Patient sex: M
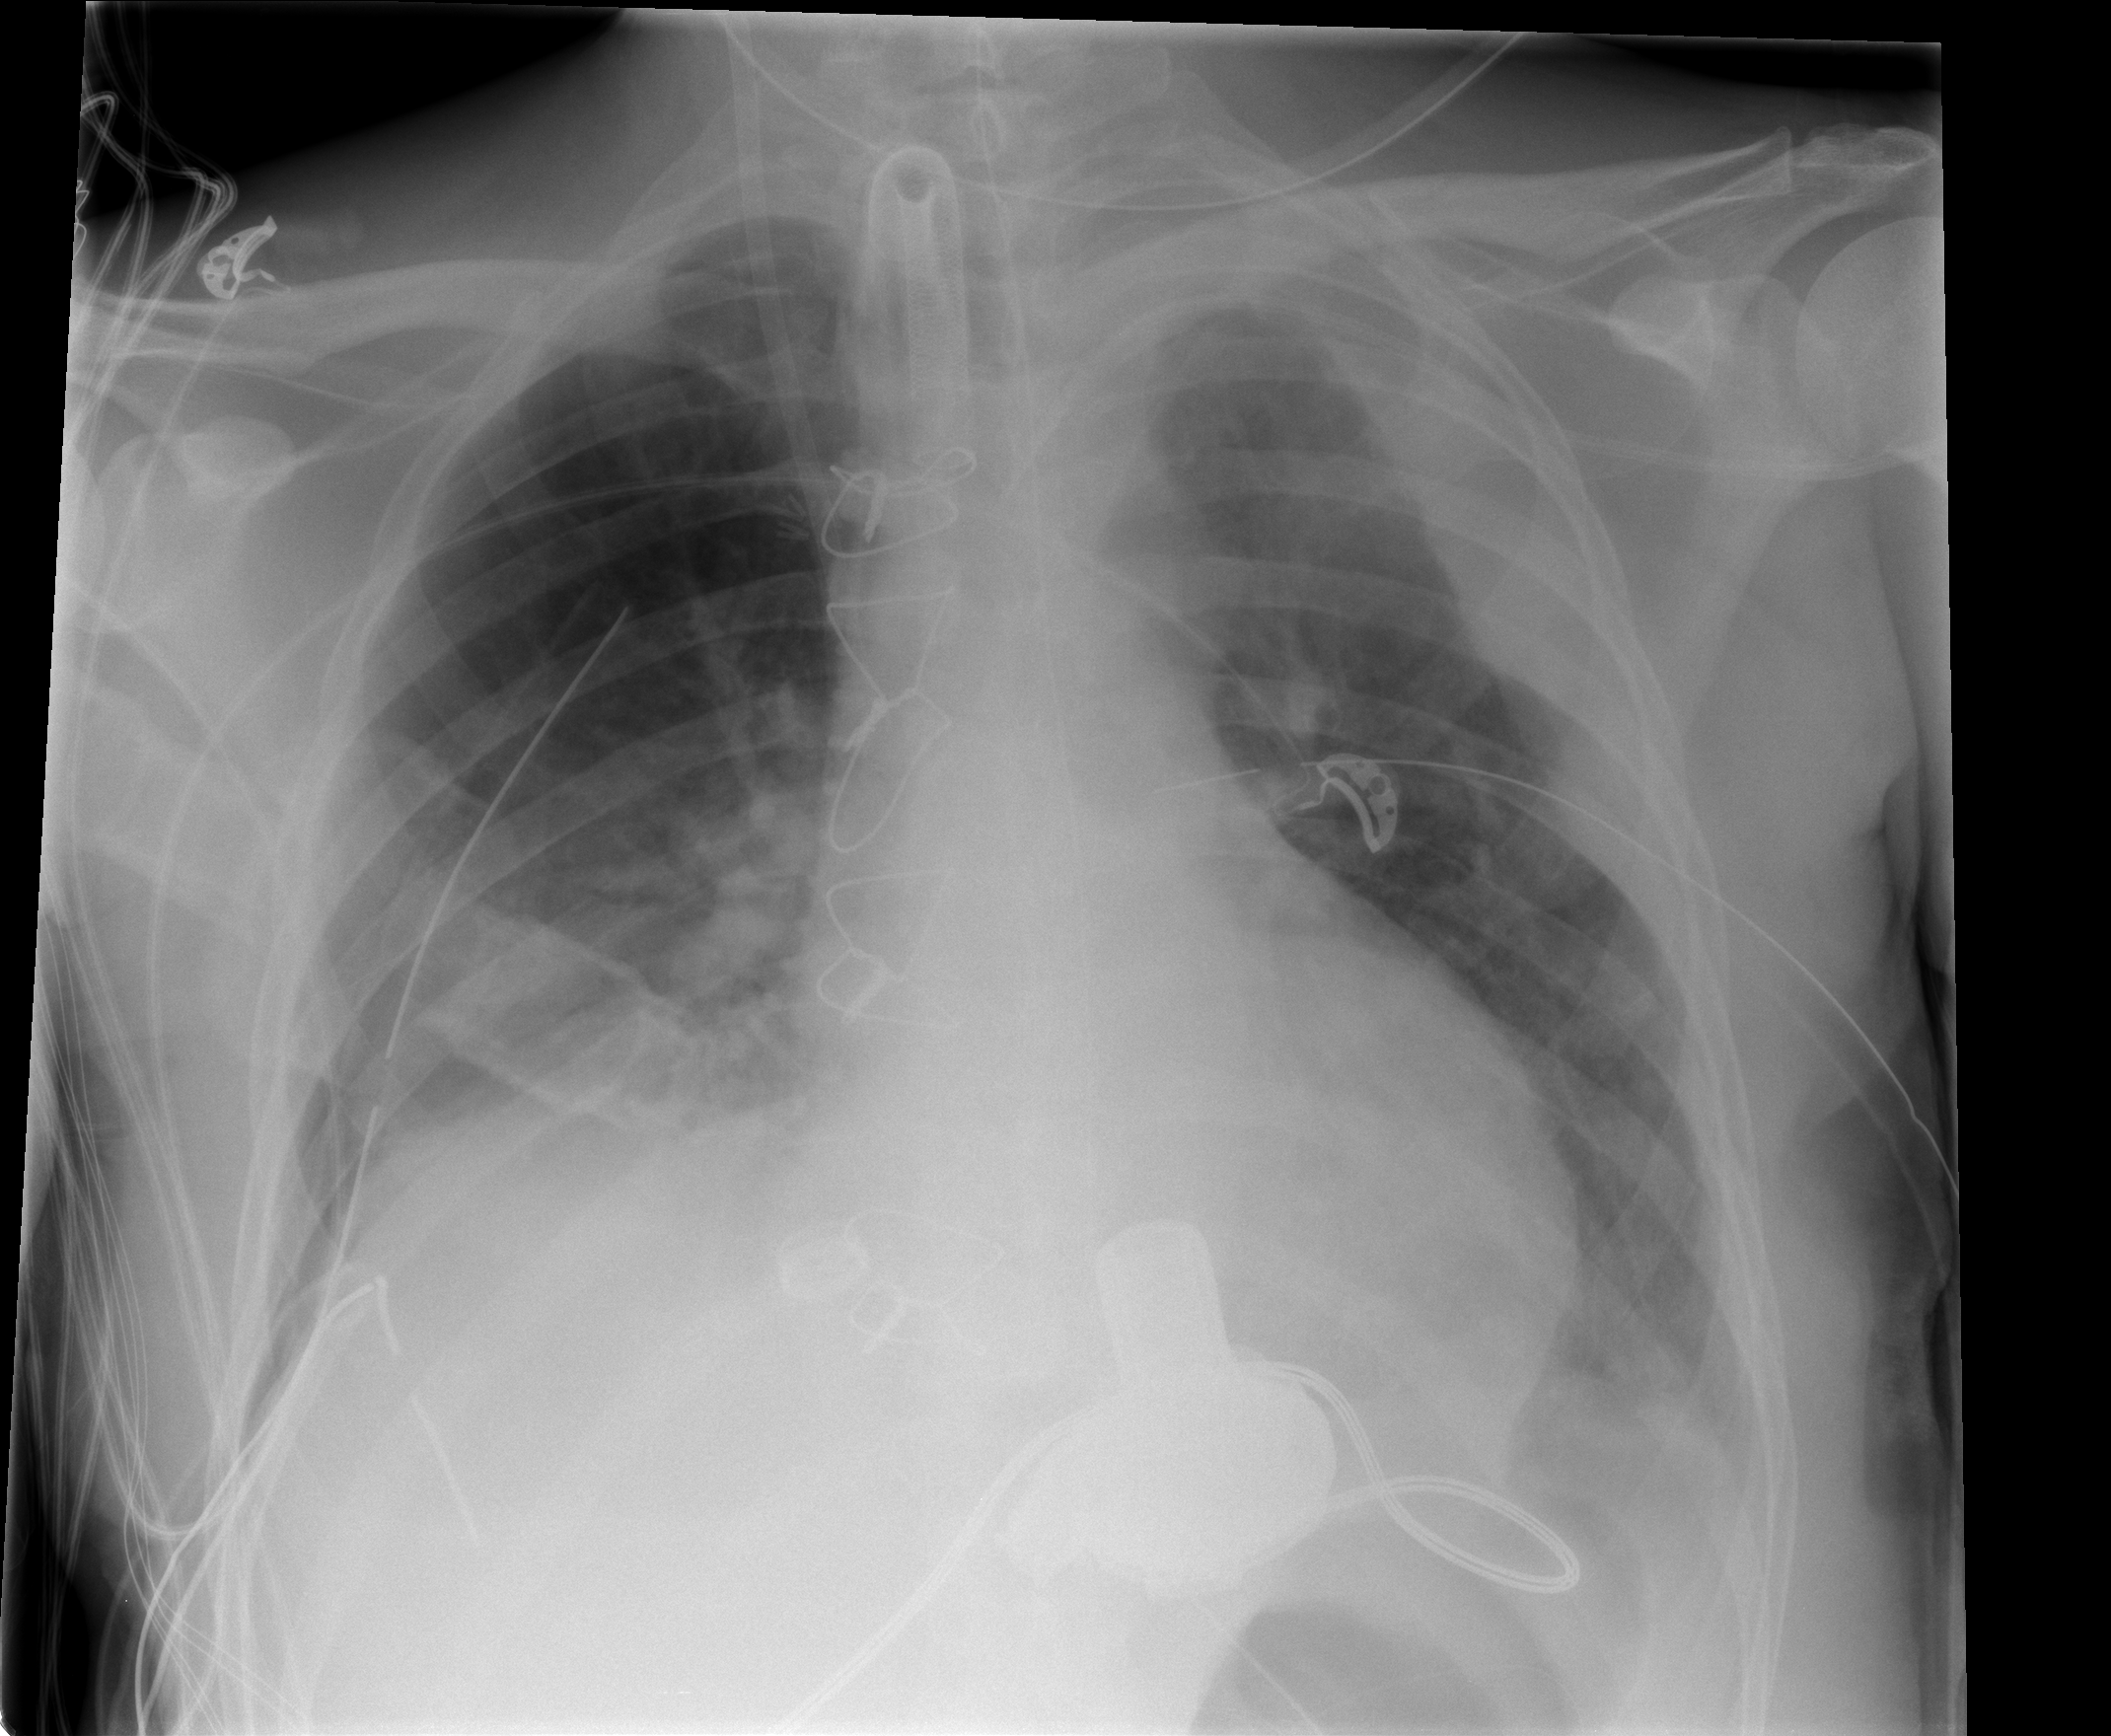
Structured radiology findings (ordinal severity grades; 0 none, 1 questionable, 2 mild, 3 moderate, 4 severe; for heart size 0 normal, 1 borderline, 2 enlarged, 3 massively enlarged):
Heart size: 0
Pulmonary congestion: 2
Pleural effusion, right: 2
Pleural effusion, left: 2
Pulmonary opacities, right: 0
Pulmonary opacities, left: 0
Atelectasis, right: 2
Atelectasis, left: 2